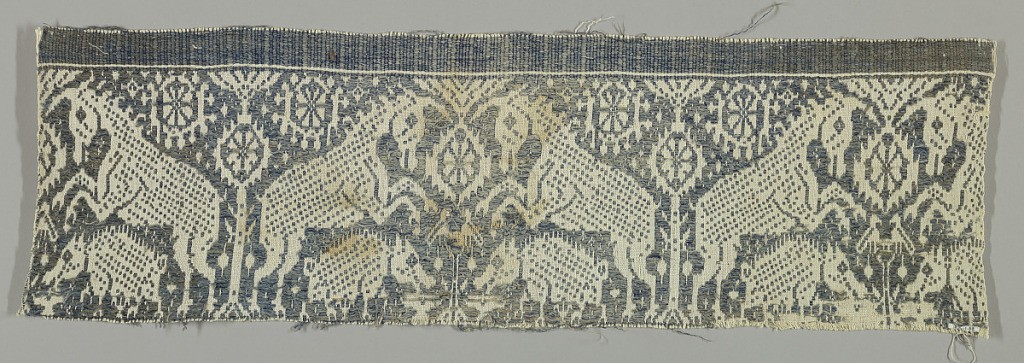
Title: Towel fragment
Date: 17th century
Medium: linen, cotton Technique: plain weave with supplementary weft
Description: Supplementary blue weft floating alternatively face to face with a design of prancing unicorns. Boars underneath the unicorns.